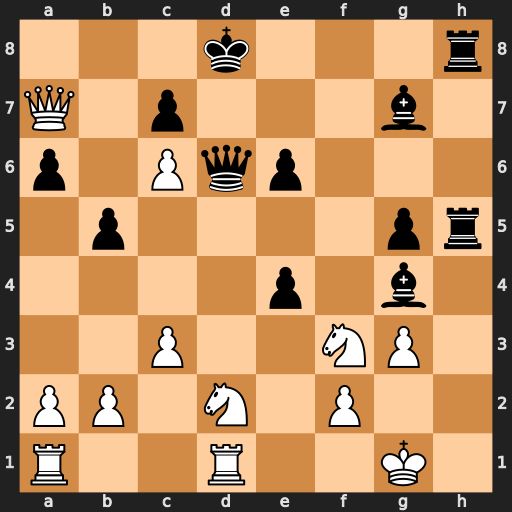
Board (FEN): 3k3r/Q1p3b1/p1Pqp3/1p4pr/4p1b1/2P2NP1/PP1N1P2/R2R2K1
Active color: w
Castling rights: -
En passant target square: -
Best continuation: Nxe4 Rh1+ Kg2 Rxd1 Nxd6